Field crop: maize
Growth stage: 2
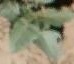
Species: datura